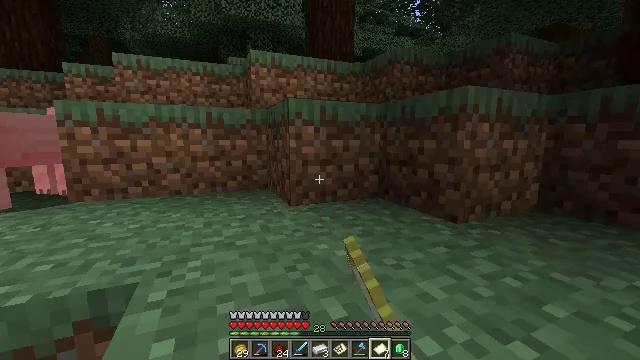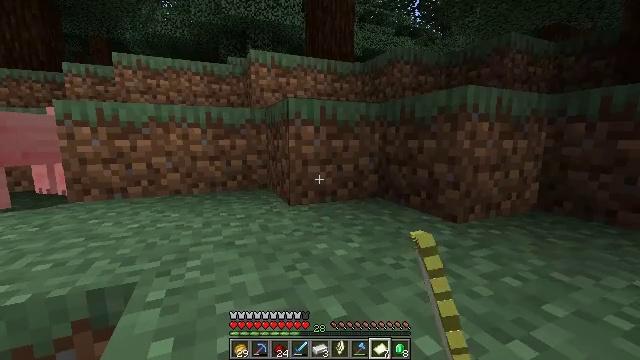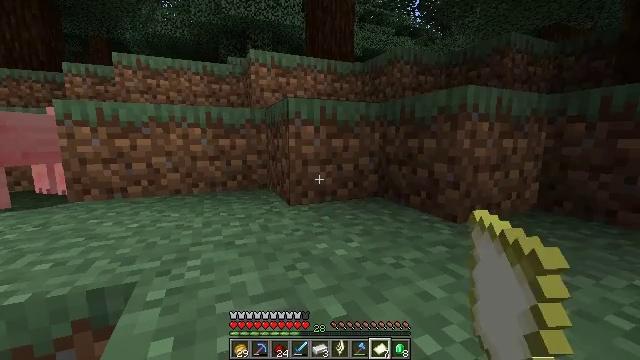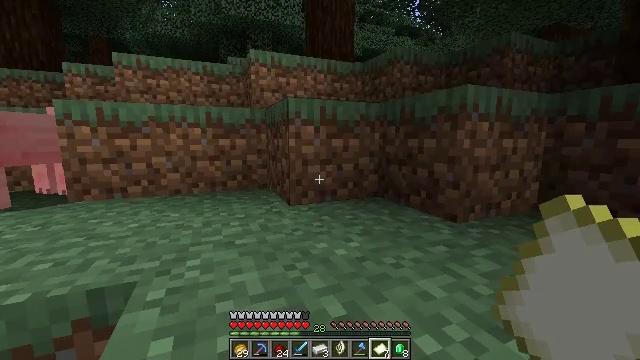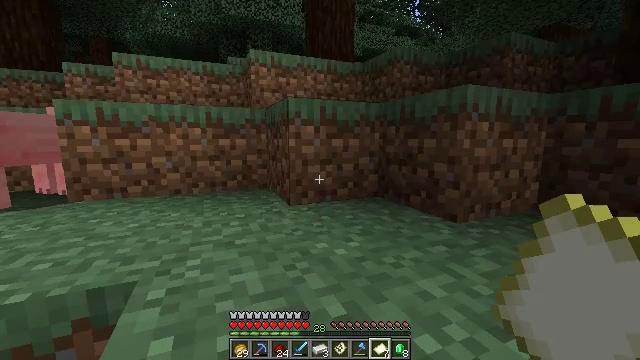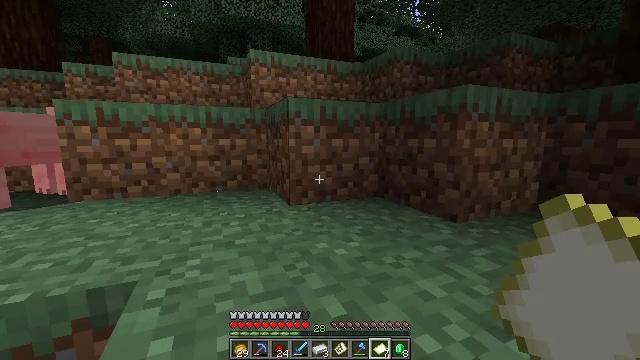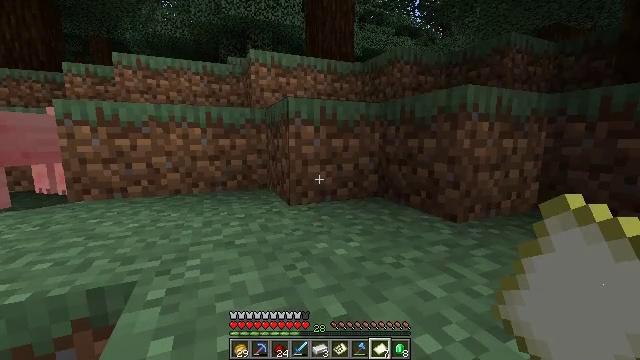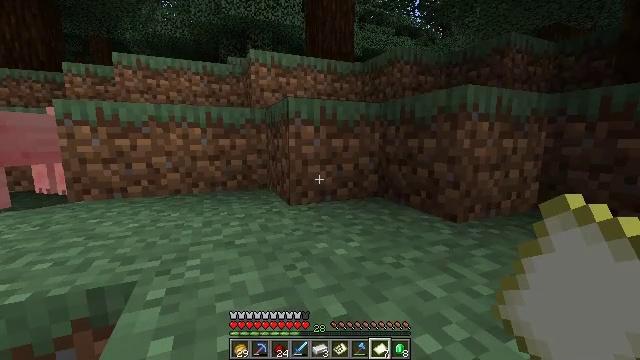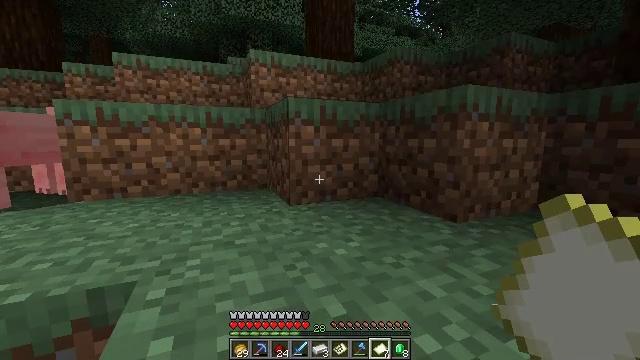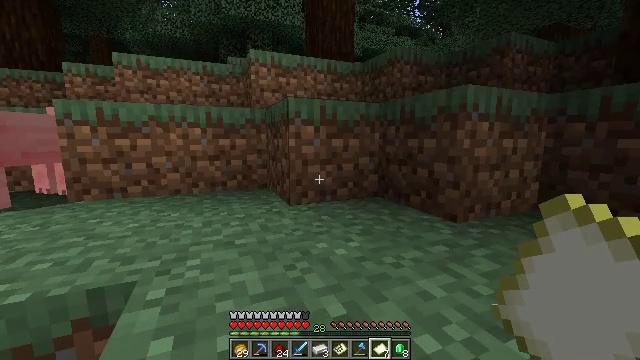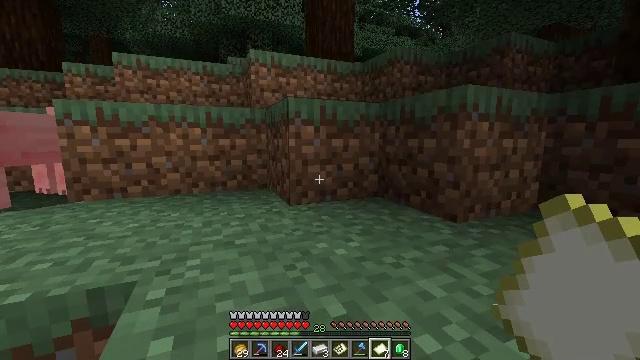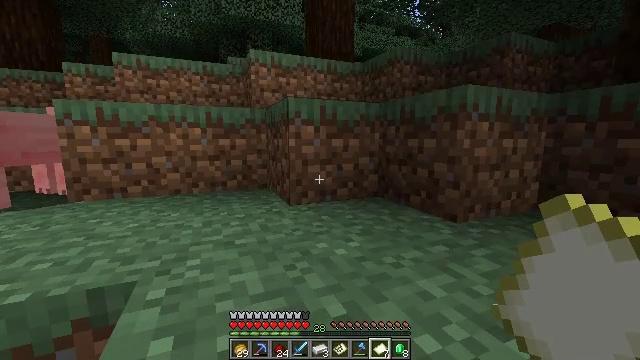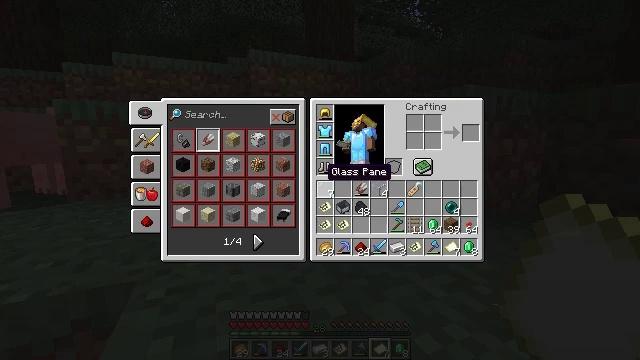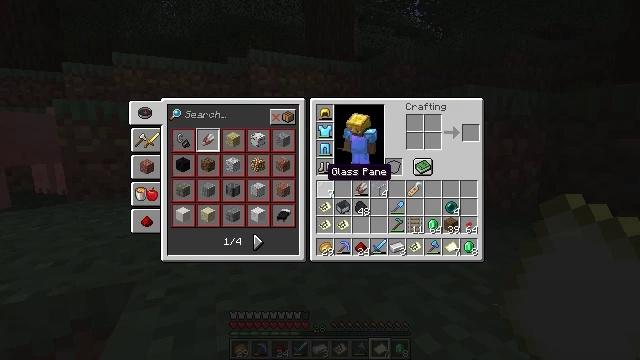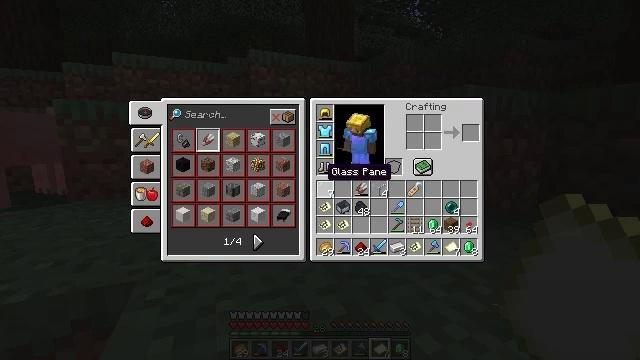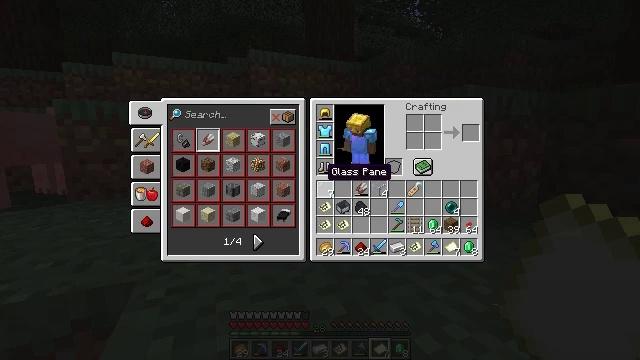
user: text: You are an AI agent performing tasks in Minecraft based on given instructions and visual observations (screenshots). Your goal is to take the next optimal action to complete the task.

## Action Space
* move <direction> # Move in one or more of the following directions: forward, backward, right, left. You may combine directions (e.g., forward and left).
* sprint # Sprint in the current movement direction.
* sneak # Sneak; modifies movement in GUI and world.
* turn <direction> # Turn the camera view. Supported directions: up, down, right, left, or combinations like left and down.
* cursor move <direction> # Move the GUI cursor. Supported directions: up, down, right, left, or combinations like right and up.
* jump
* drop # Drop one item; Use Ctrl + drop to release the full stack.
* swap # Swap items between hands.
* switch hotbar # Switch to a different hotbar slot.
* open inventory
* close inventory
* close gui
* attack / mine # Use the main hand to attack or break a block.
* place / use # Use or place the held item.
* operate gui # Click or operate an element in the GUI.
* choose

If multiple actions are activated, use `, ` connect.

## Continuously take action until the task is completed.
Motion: motion action
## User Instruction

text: Combine sticks and leather in the crafting table for an item frame.
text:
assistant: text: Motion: no_op
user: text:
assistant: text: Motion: no_op
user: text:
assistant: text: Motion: no_op
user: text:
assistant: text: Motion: no_op
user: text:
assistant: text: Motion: no_op
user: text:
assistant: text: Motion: no_op
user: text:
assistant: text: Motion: no_op
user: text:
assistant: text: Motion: no_op
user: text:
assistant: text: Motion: no_op
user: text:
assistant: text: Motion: no_op
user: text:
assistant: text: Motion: no_op
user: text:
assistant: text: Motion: open inventory
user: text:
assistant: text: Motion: open inventory
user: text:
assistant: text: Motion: open inventory
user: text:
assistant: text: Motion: open inventory
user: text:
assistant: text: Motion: no_op
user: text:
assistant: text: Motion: no_op
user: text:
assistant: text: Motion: no_op
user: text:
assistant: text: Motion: no_op
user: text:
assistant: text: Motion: no_op
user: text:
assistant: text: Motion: cursor move right
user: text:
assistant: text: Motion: no_op
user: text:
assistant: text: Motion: no_op
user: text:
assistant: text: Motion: cursor move right
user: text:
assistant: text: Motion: no_op
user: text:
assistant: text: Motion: no_op
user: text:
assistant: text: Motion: no_op
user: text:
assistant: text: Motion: no_op
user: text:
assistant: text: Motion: no_op
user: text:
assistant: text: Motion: no_op